Question:
The error keeps coming up every time i use npm start. i am a complete beginner
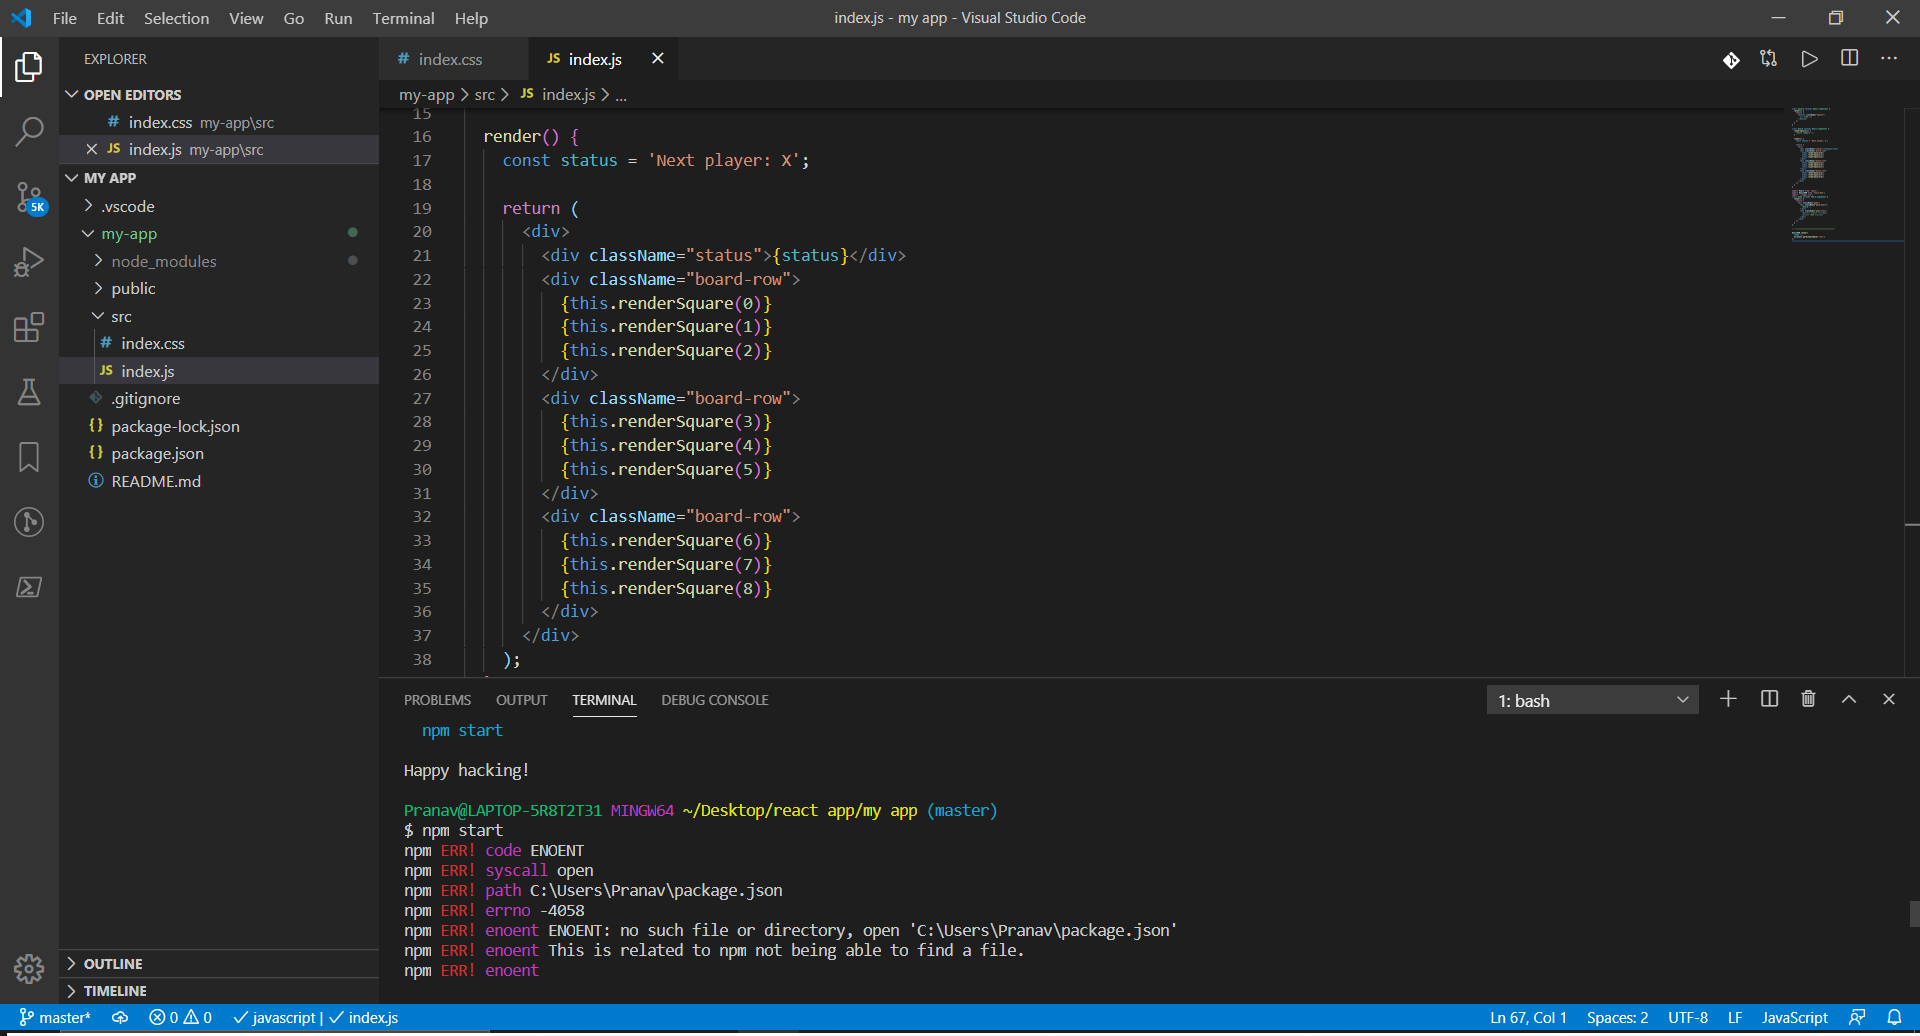
Answer: Traverse to my-app folder which is inside your My App folder and then run 'npm start'